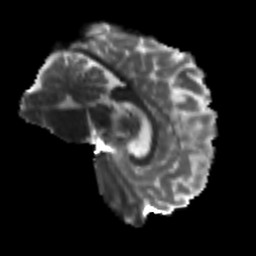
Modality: T2w
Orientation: sagittal
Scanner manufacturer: siemens
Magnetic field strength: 3 T
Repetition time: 9.6 s
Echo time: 0.077 s